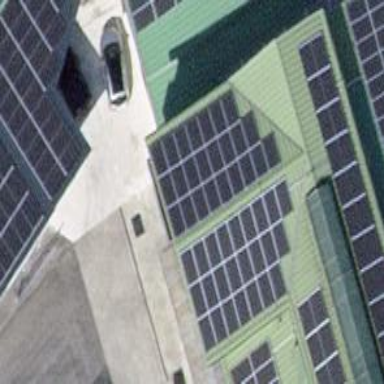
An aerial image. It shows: Solar power generator with photovoltaic panels.